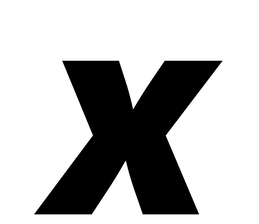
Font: Inter-Italic_Black_Italic